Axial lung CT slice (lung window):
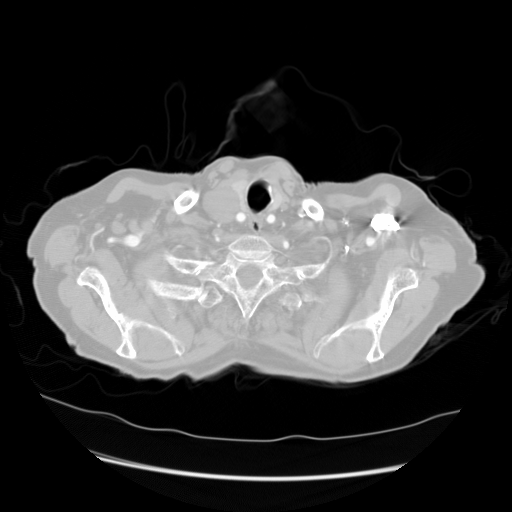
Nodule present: no